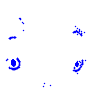
Particle: pion